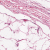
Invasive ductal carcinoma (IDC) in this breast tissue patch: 0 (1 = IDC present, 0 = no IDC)